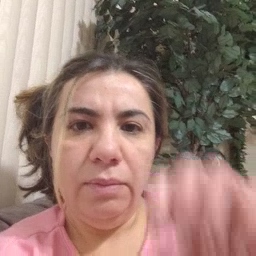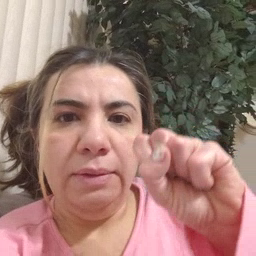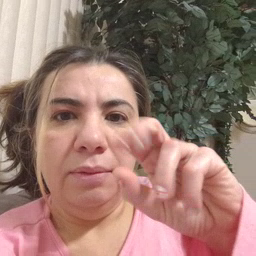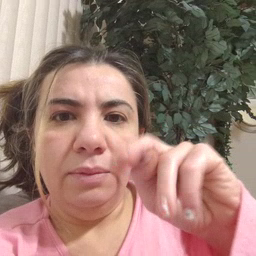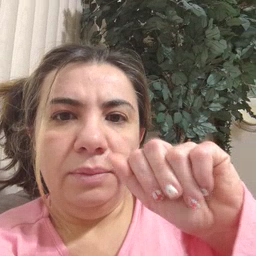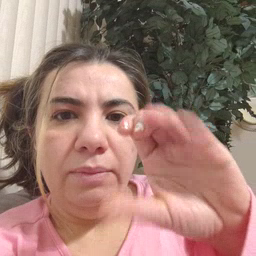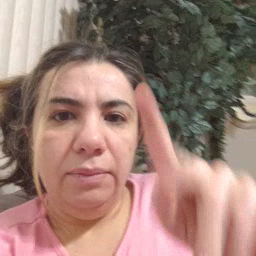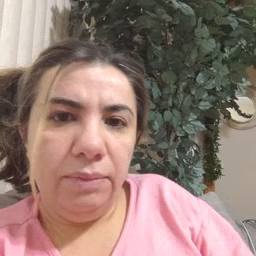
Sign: snack